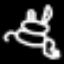
Label: frog